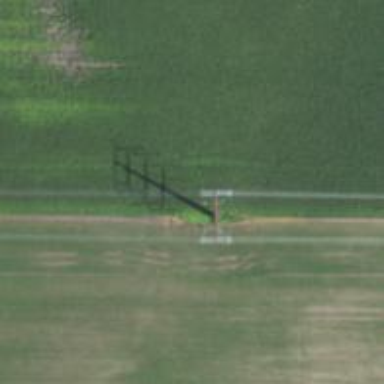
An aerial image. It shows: Power tower.